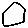
Label: hexagon